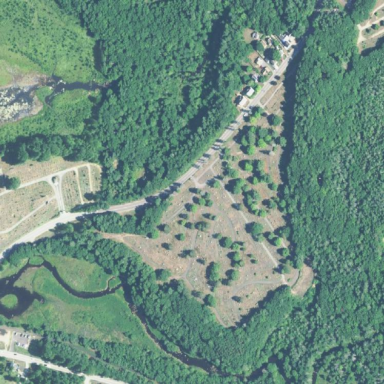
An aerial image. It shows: Cemetery with historic significance.